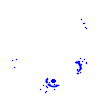
Particle: pion